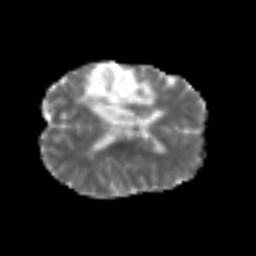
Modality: MD
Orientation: axial
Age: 44
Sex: female
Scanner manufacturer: siemens
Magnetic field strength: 3 T
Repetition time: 6.1 s
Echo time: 0.101 s